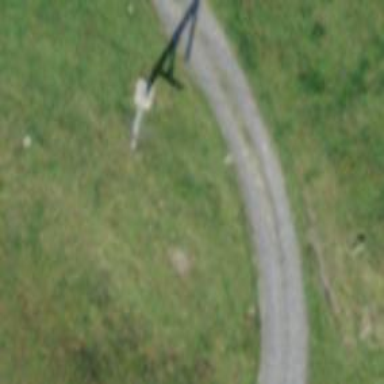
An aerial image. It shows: Pylon used for aerialway.